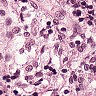
Metastatic tissue present: no